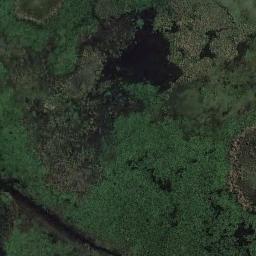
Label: wetland